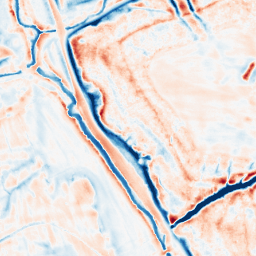
Category: edge_preserving
Decomposition family: bilateral
Decomposition parameters: d: 21
sigma_color: 75
sigma_space: 150
Upsampling method: linear_exact
Upsampling parameters: scale: 8
Upsampling scale: 8